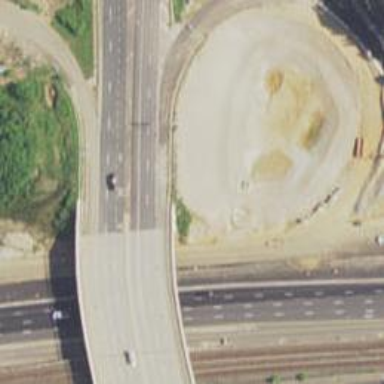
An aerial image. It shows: Motorway junction.